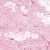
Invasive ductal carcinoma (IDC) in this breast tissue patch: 0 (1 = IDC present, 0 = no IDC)